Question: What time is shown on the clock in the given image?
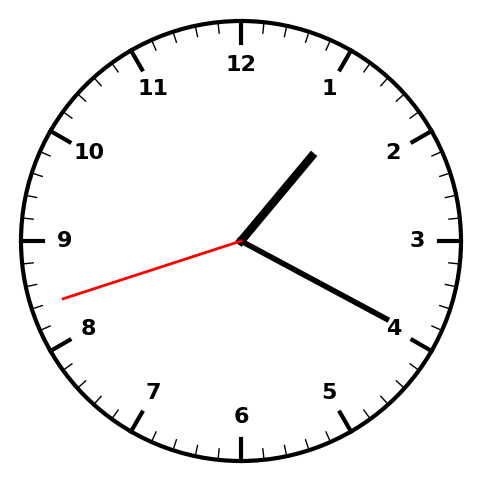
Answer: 01:19:42